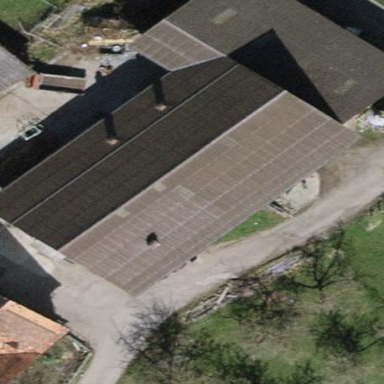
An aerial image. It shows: Cowshed building.